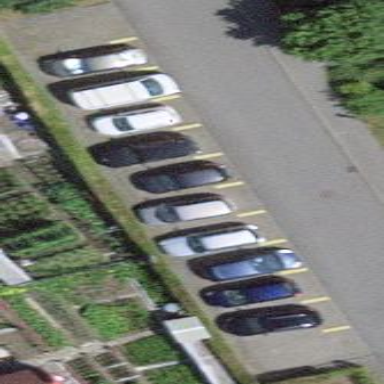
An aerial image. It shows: Street-side parking area.